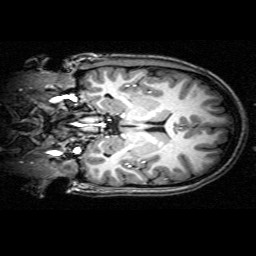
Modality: T1w
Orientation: coronal